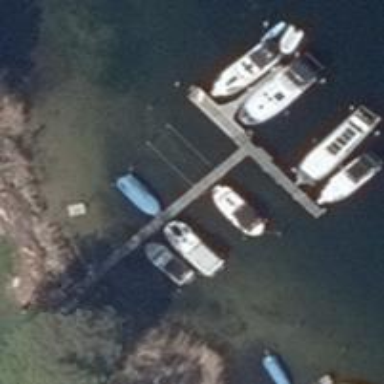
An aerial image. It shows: Man-made pier.